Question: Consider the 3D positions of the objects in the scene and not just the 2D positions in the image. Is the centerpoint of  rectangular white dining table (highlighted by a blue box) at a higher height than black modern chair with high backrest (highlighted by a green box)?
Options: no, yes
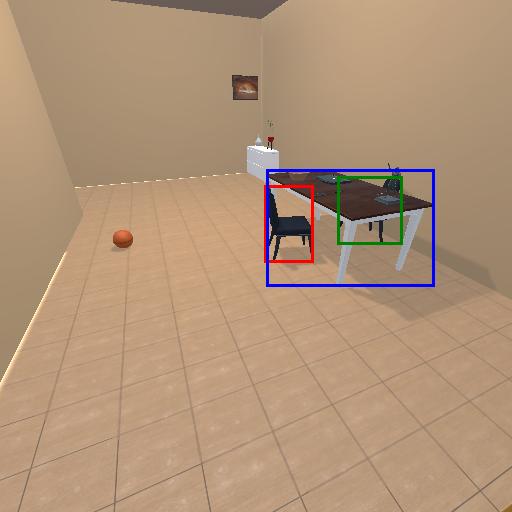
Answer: no